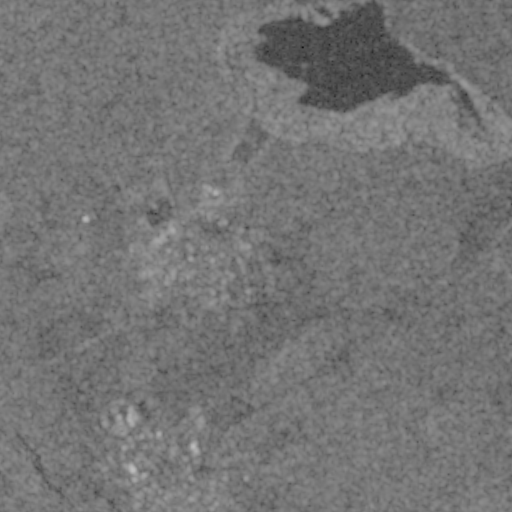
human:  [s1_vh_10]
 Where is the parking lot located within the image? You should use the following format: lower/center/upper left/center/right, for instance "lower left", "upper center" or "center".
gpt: The parking lot is located in the lower left of the image.
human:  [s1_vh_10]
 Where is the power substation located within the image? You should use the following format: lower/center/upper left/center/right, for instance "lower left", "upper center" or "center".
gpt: The power substation is located in the lower center of the image.
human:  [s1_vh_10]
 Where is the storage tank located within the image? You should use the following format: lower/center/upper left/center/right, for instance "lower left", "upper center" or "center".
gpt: The storage tank is located in the center of the image.
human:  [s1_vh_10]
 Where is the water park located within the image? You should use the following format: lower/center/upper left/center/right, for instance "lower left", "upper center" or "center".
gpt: The water park is located in the lower left of the image.
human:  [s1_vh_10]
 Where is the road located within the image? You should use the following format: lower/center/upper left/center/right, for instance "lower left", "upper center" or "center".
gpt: There is no road in the image.

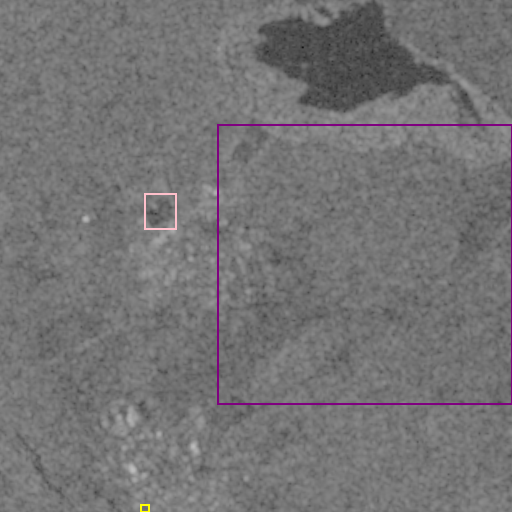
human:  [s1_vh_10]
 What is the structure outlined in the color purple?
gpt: The structure outlined in purple is a crop field.
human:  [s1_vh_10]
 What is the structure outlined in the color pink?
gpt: The structure outlined in pink is a park.
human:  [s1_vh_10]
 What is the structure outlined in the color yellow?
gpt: The structure outlined in yellow is a water park.
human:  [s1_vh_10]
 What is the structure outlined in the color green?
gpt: There is no green outline.